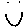
Label: smiley face